Question: I need a 'rich:popup' that shows a 'rich:extendedDataTable', and when the user presses a button, the 'popup' should be shown, and the 'extendedDataTable' must be re-rendered, here is the code:
'''
<rich:popupPanel id="popupId" show="false" modal="true">
<h:form>
<rich:extendedDataTable
value="#{bean.list}"
var="item" rows="5" id="table">
<rich:column>
<h:outputLabel value="#{item}" />
</rich:column>
</rich:extendedDataTable>
<a4j:commandButton value="x" immediate="true"
oncomplete="#{rich:component('popupId')}.hide(); return false;"/>
</h:form>
</rich:popupPanel>
<h:form>
<a4j:commandButton value="show"
oncomplete="#{rich:component('popupId')}.show(); return false;"
render="table" immediate="true" />
</h:form>
'''
The first time I press the 'show' it works fine, but when I close the panel with the 'X' button and press again the 'show' button, the 'extendedDataTable' appears empty (It's rendered but appear empty, see image below).

The problem is fixed if I add an empty 'extendedDataTable' before the 'popup', like this:
'''
<rich:extendedDataTable />
<rich:popupPanel>
...
'''
With 'rich:dataTable' the problem doesn't exits, but I need a 'extendedDataTable'.
And aditional extrange behaviour is when I resize the browser, the data appears.
- -
Cheers
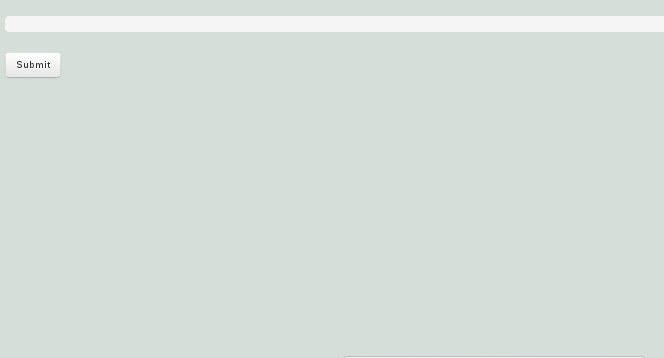
Answer: Use 'onclick' instead of 'oncomplete'. 'ExtendedDataTable' doesn't render properly inside invisible elements (it's a bug) so the 'popupPanel' has to be made visible before the rerendering.